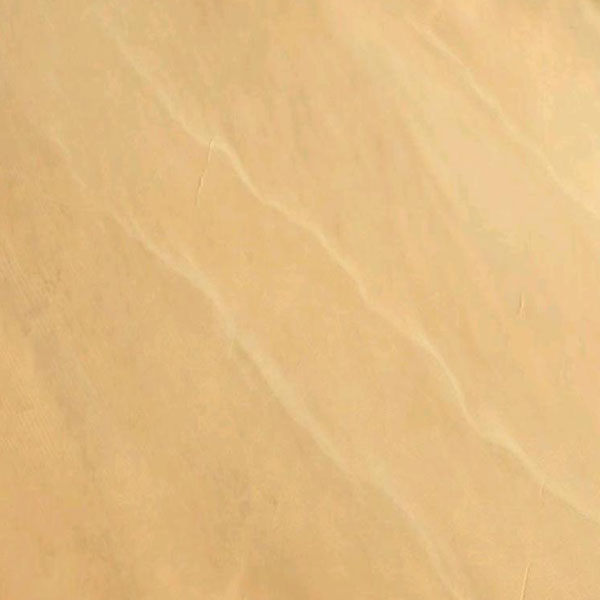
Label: Desert